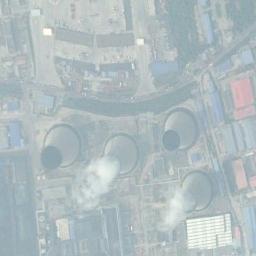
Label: thermal_power_station